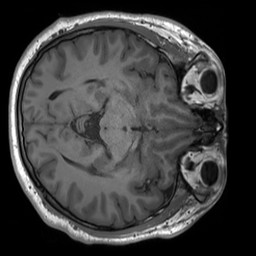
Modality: T1w
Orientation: axial
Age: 22
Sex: male
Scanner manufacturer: siemens
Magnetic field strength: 3 T
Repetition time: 1.8 s
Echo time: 0.00232 s